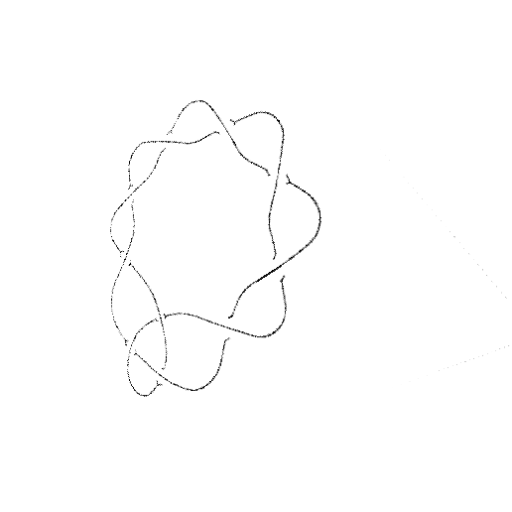
Crossing number: 10